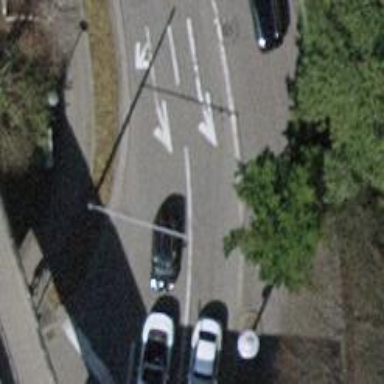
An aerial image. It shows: Tertiary road with asphalt surface and trolley wire.